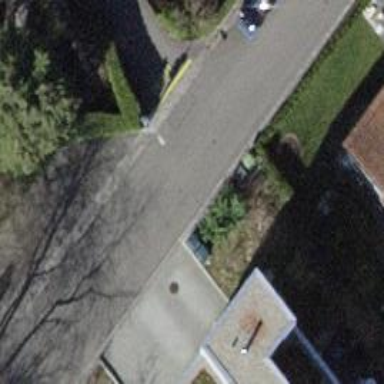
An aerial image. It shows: Residential road with asphalt surface. There are parallel parking lanes and no sidewalks.